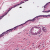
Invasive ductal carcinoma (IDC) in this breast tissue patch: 0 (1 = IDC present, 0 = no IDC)